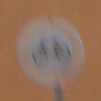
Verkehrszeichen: VerbotRadverkehr
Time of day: Midday
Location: Outdoor (Urban)
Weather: Overcast
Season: NotSpecified
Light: Natural